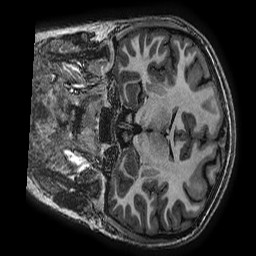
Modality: T1w
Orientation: coronal
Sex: female
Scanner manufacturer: ge
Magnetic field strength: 3 T
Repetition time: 0.007644 s
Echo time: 0.003468 s